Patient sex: M
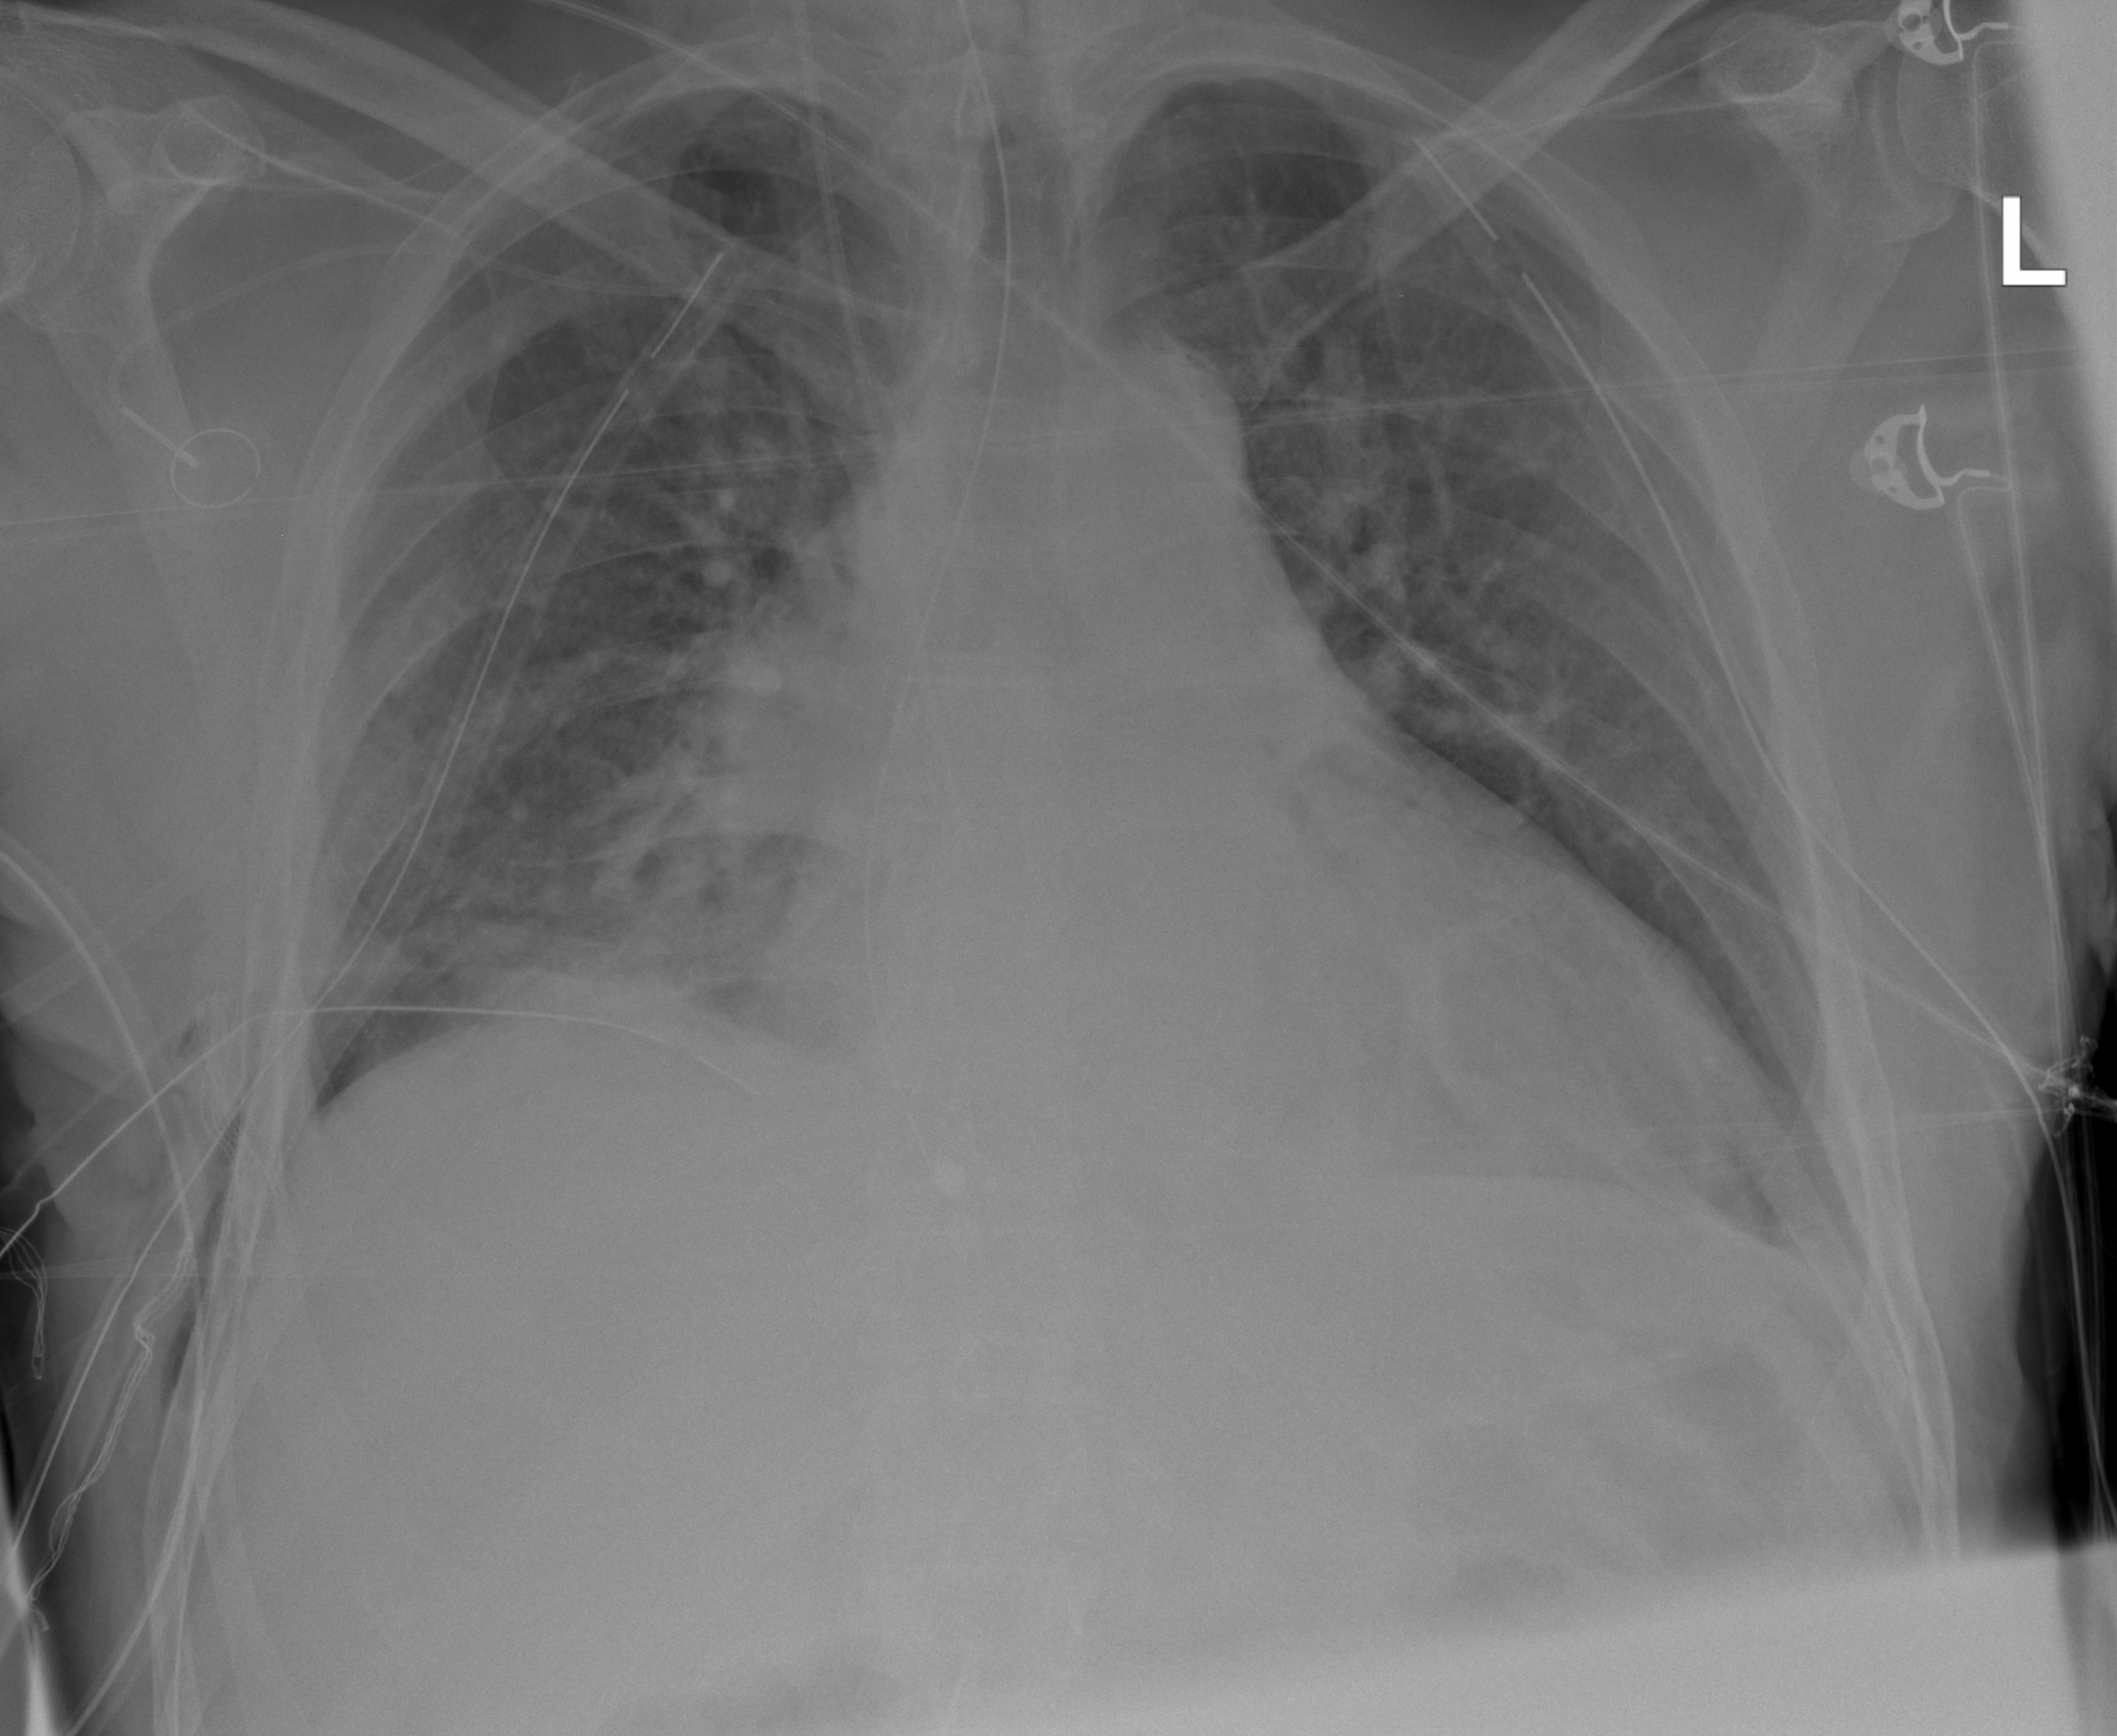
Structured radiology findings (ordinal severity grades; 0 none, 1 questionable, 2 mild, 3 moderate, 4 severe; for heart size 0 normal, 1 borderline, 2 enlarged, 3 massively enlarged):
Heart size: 2
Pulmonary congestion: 1
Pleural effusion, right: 0
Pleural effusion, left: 0
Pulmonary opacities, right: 0
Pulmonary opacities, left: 0
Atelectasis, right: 0
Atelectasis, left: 0